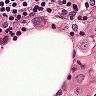
Metastatic tissue present: yes